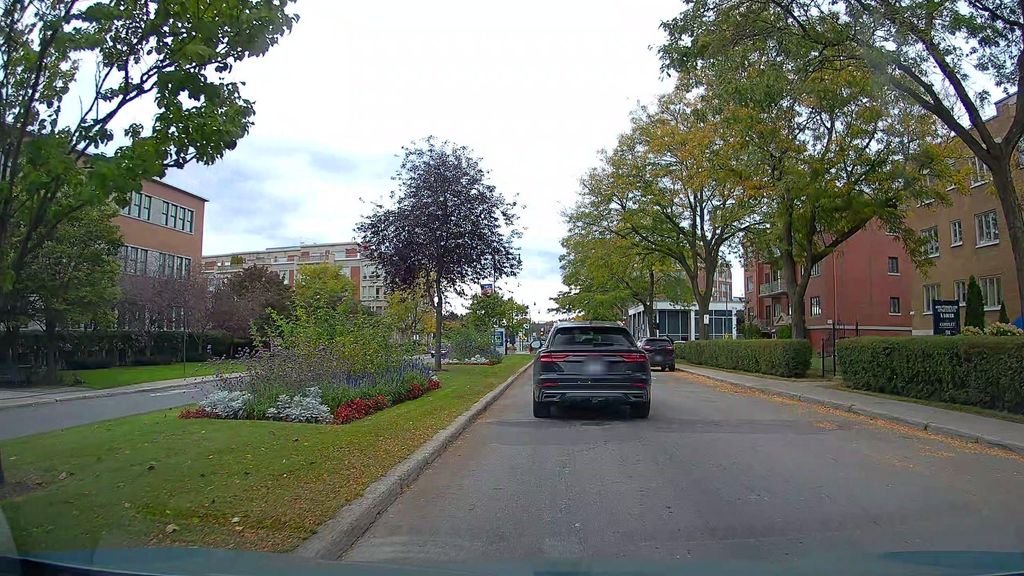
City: montreal